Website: macys
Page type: customer-info-address
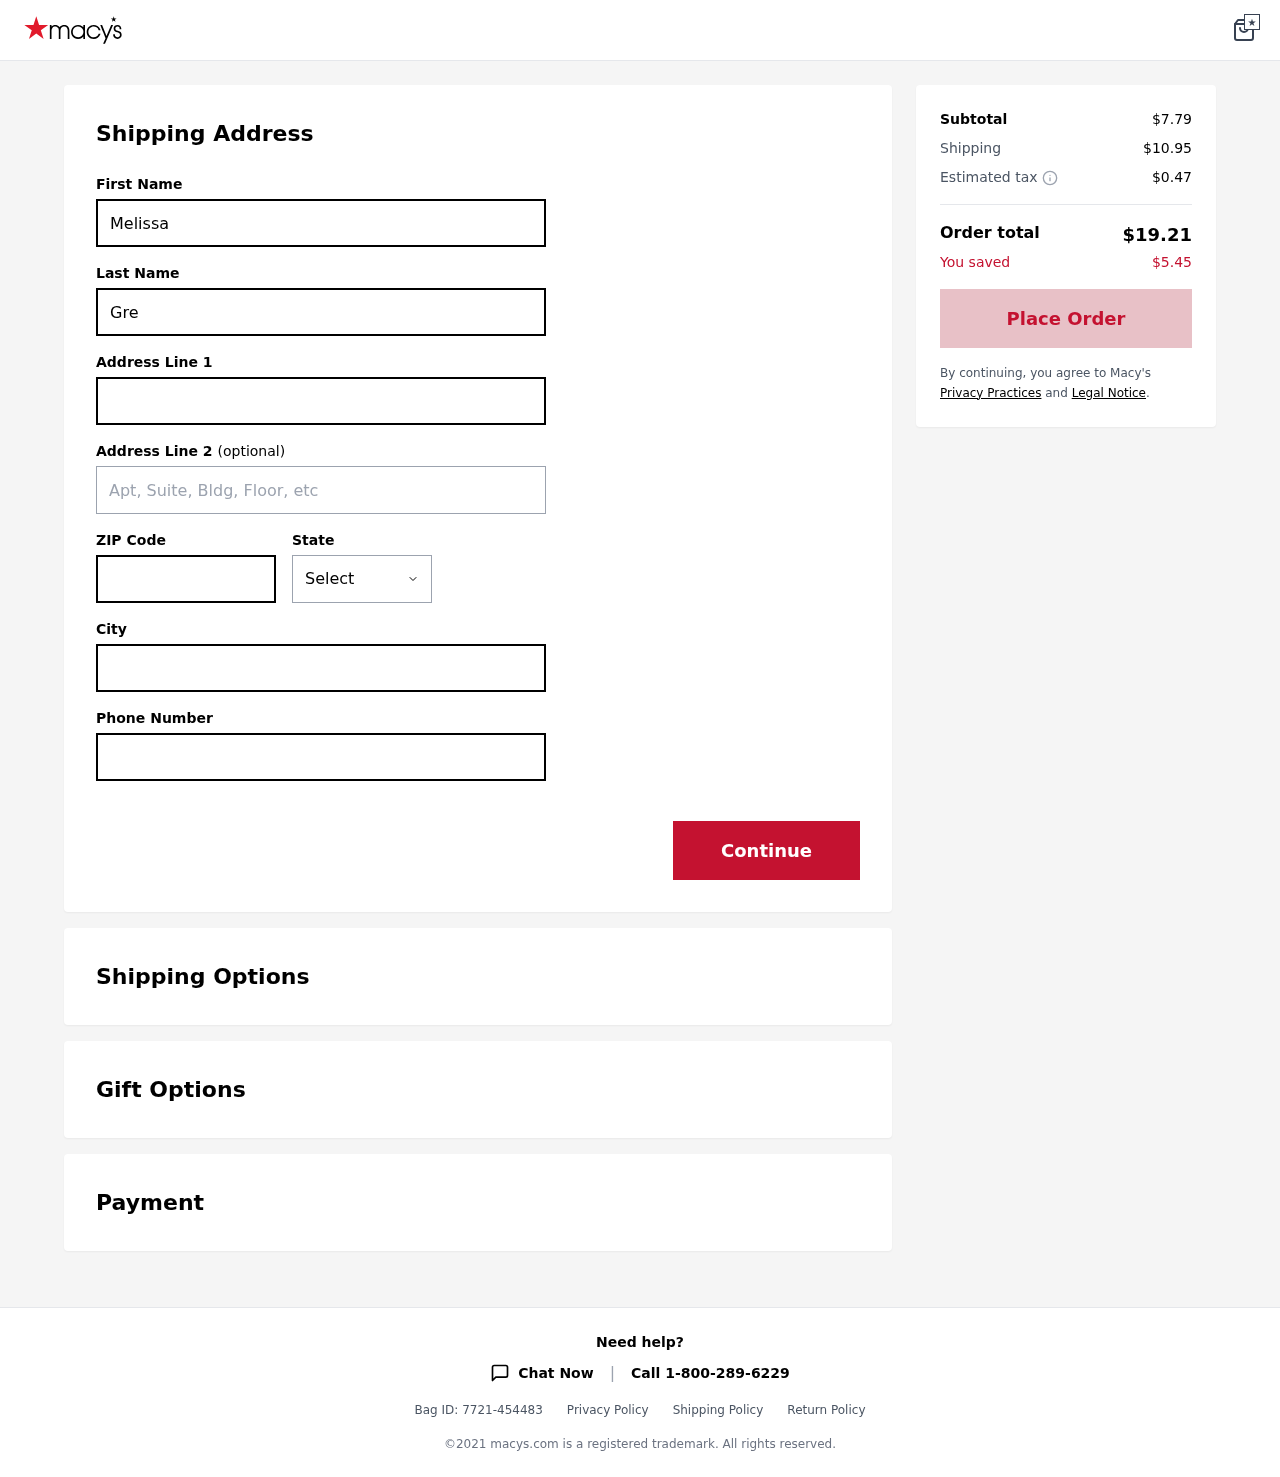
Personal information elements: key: PII_CITY
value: West Joshua
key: PII_FIRSTNAME
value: Melissa
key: PII_LASTNAME
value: Gregory
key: PII_PHONE
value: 8024850555
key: PII_POSTCODE
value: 83050
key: PII_STATE
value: PR
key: PII_STREET
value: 142 Wilson Ford
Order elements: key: ORDER_SUBTOTAL
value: $7.79
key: ORDER_SHIPPING_COST
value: $10.95
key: ORDER_TAX
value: $0.47
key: ORDER_TOTAL
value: $19.21
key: ORDER_SAVINGS
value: $5.45